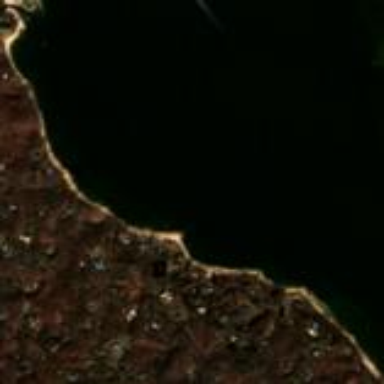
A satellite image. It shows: Sandy beach.